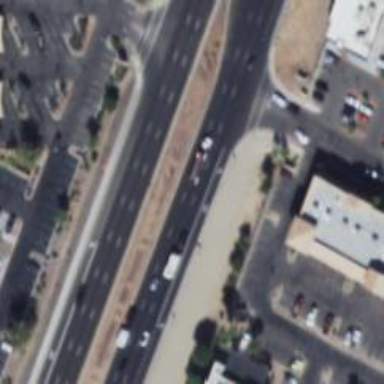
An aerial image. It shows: Asphalt road classified as trunk highway.